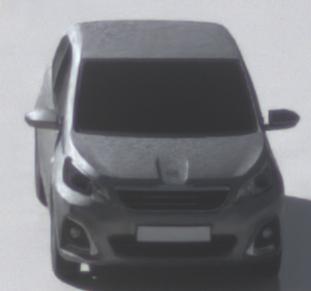
Make: Peugeot
Model: 108 1.0 VTi 68
Detailed model: 108
Model produced from: 2015/03
Model produced until: 2016/10
Doors: 3
Color: gray
Road condition: wet road
Daytime: morning or afternoon
Contrast: low contrast